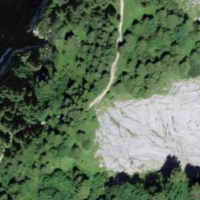
EUNIS habitat code: 32
Species observed at this site:
Saxicola rubicola
Periparus ater